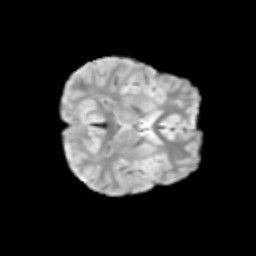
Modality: T2w
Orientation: axial
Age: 10
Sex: male
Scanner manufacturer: siemens
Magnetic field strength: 3 T
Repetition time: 3.8 s
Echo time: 0.07 s